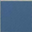
Piece: xx